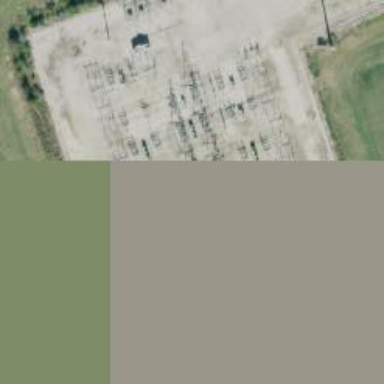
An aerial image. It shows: Switch used for power control.